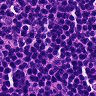
Metastatic tissue present: no